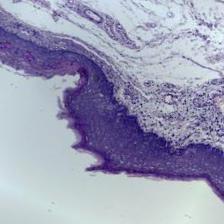
Diagnosis: Normal